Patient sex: M
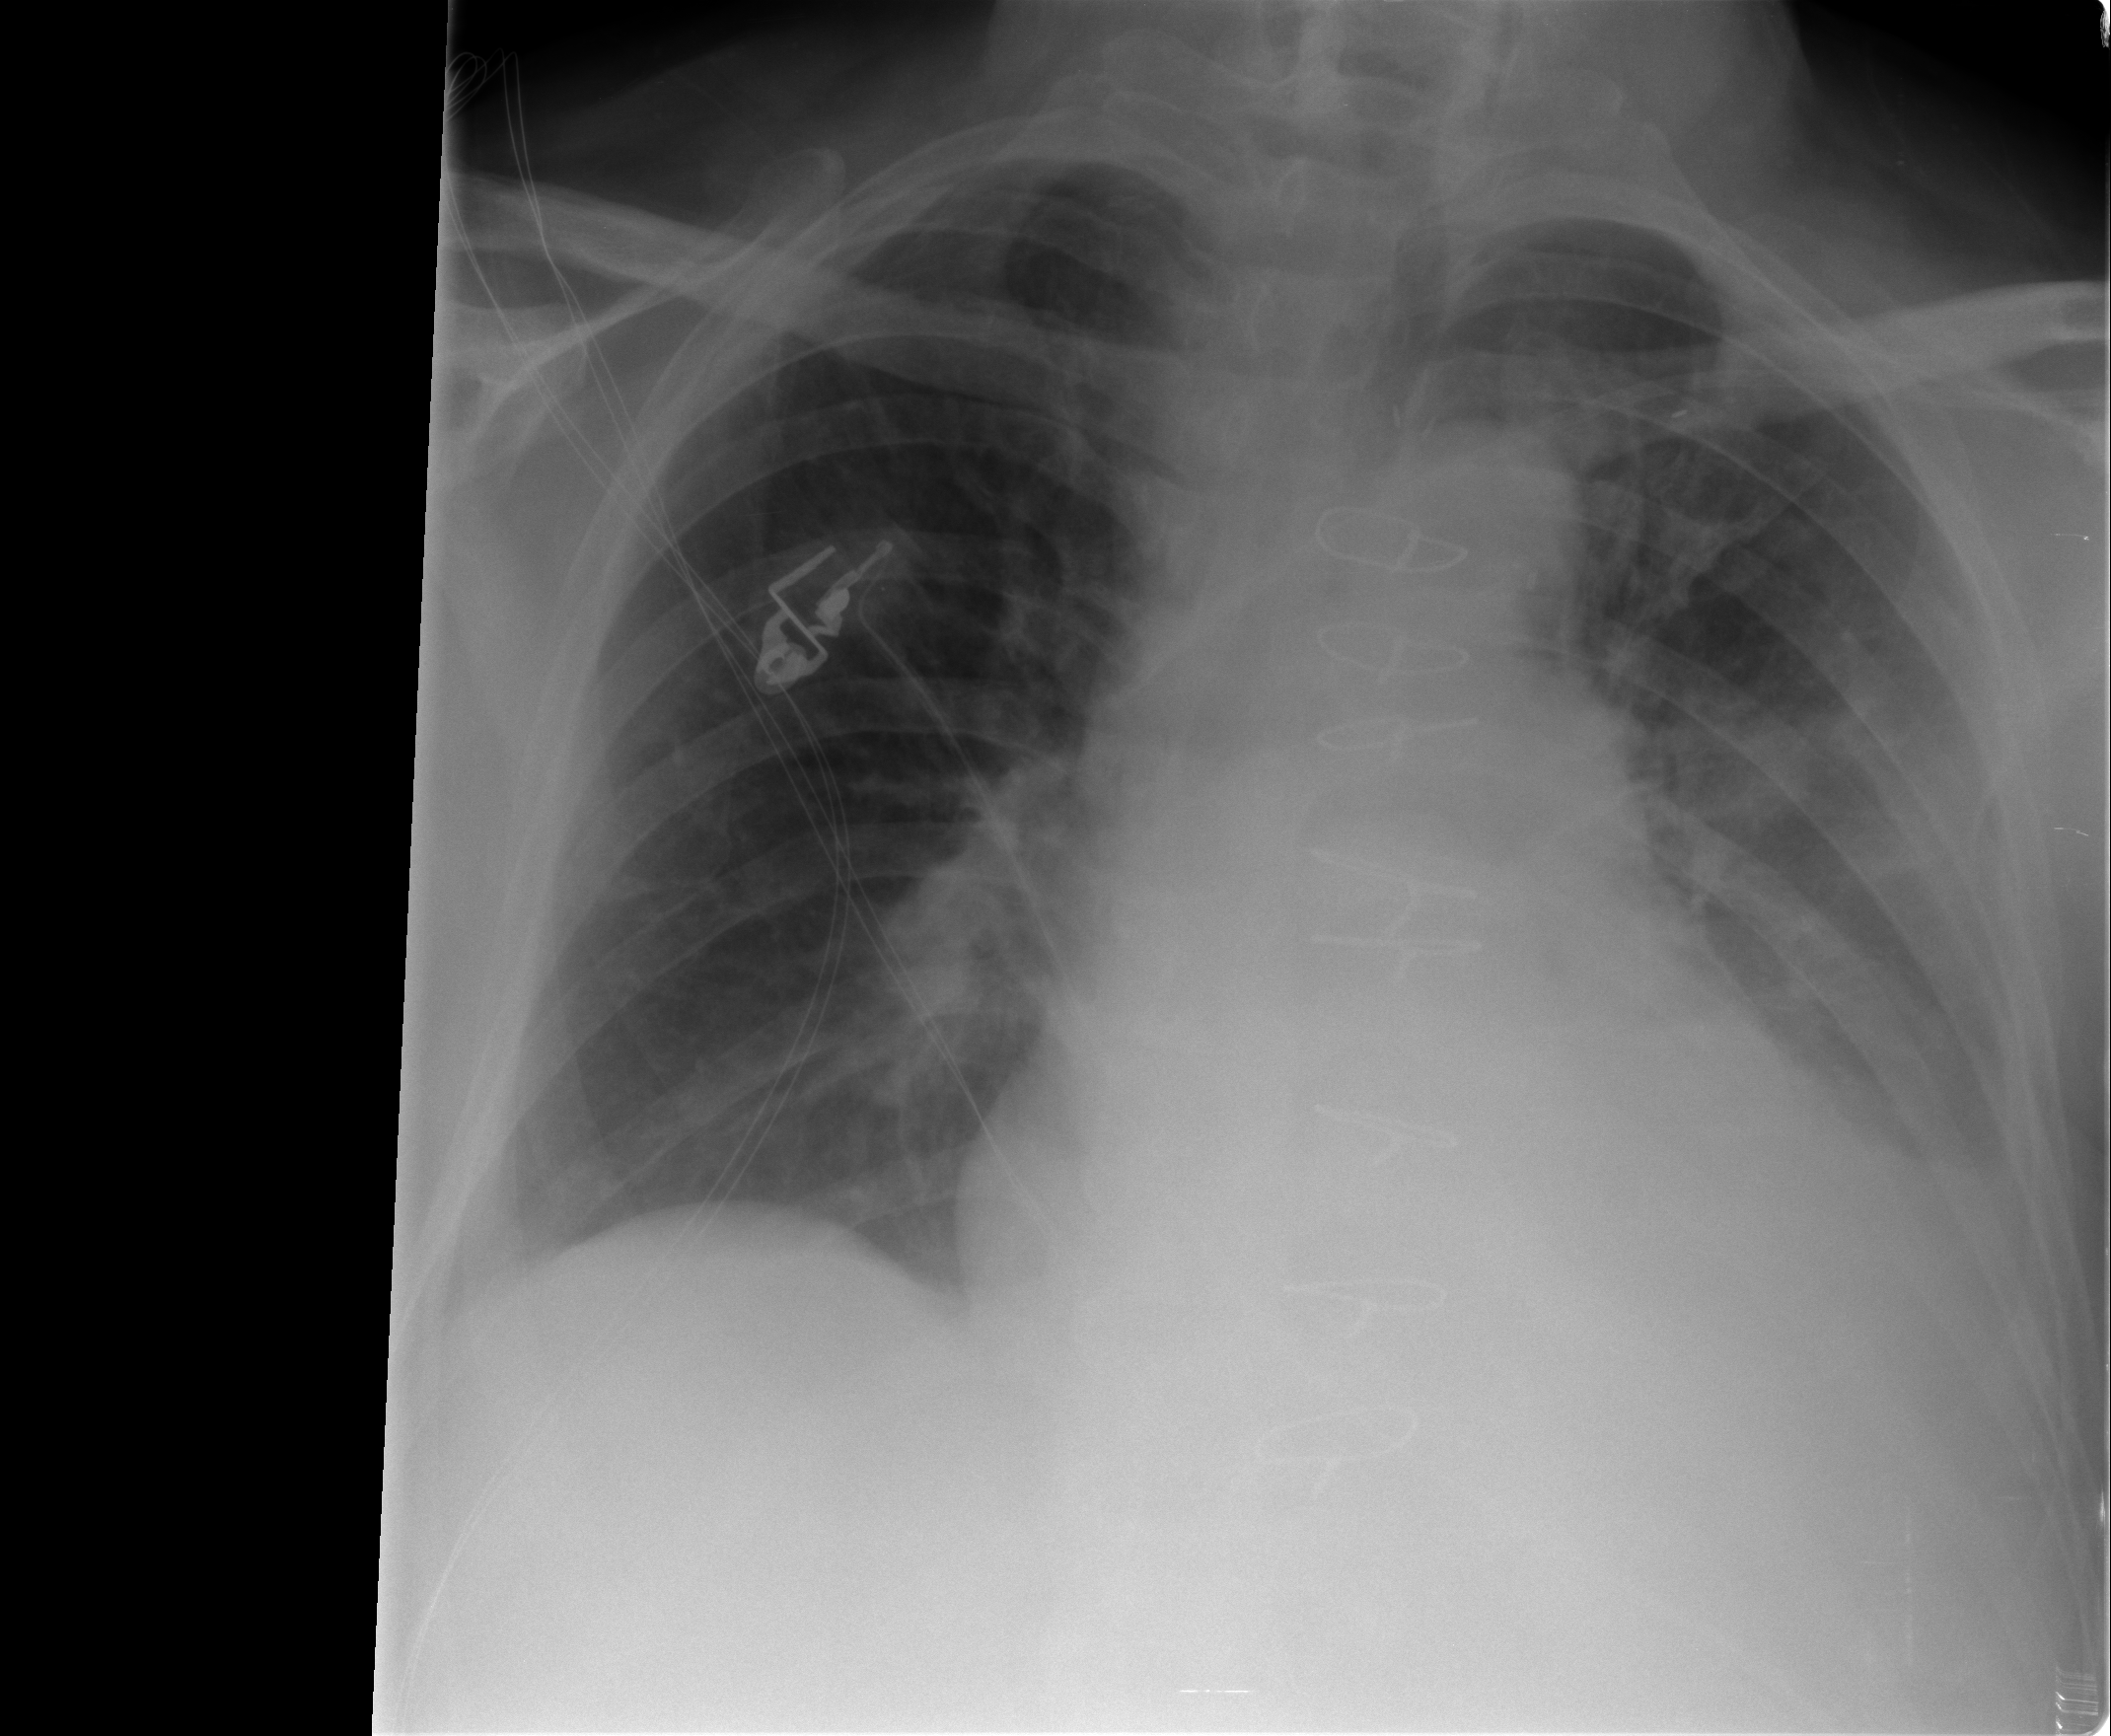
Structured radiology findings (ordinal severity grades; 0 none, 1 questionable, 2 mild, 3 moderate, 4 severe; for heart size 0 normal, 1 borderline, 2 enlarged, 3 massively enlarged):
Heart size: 2
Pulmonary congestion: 2
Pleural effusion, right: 0
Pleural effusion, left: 2
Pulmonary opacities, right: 0
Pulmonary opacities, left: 2
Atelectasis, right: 2
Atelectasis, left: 2